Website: walmart
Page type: customer-info-address
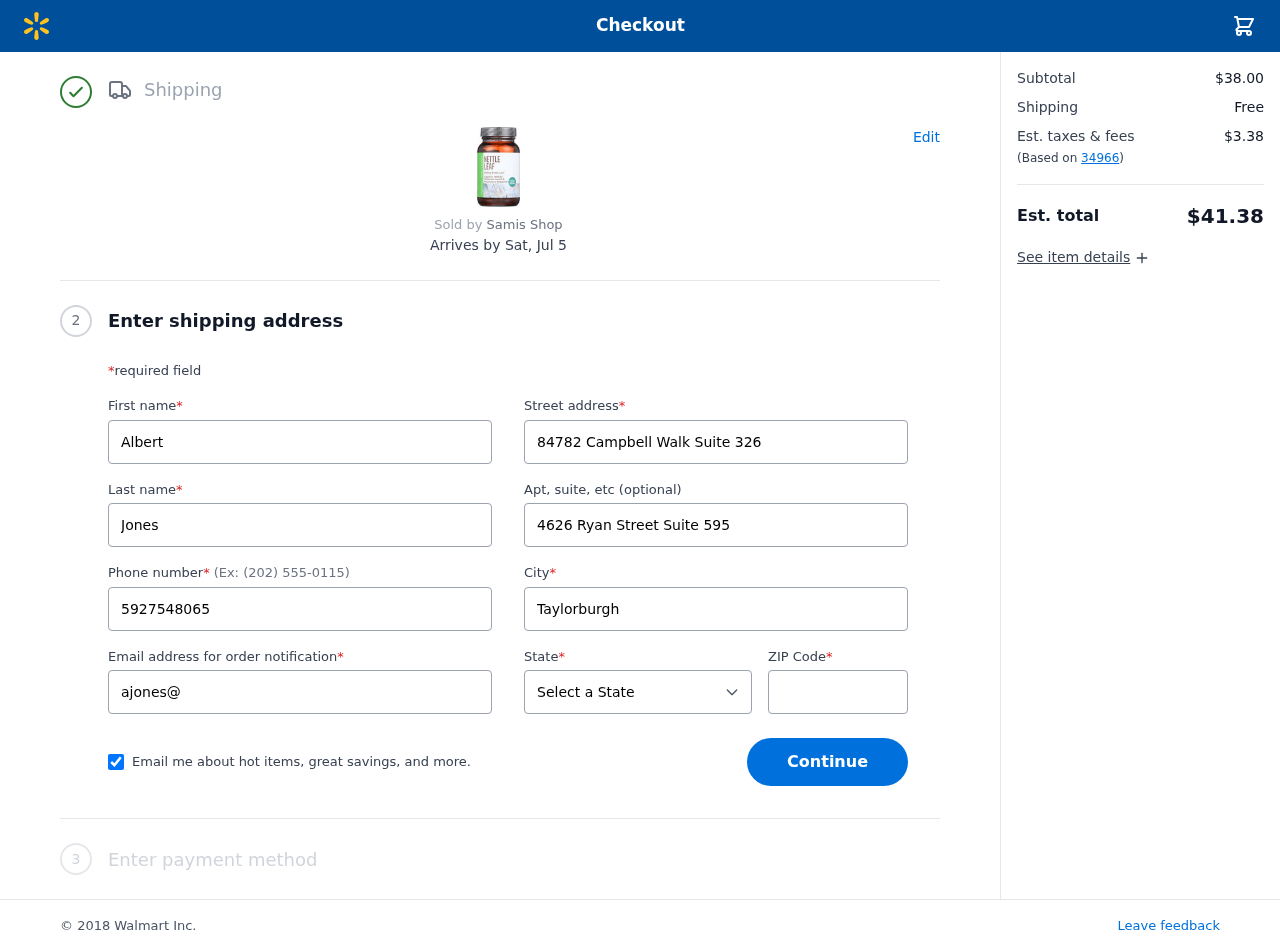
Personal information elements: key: PII_CITY
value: Taylorburgh
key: PII_EMAIL
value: ajones@gmail.com
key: PII_FIRSTNAME
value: Albert
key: PII_LASTNAME
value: Jones
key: PII_PHONE
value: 5927548065
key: PII_POSTCODE
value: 34966
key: PII_STATE
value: Massachusetts
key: PII_STREET
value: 84782 Campbell Walk Suite 326
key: PII_STREET2
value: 4626 Ryan Street Suite 595
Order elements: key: ORDER_DELIVERY_DATE
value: Sat, Jul 5
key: ORDER_SUBTOTAL
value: $38.00
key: ORDER_SHIPPING_COST
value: Free
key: ORDER_TAX
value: $3.38
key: ORDER_TOTAL
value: $41.38